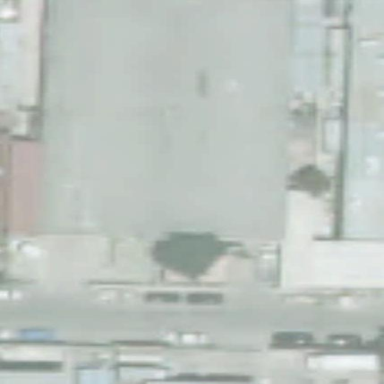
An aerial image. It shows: Industrial building.